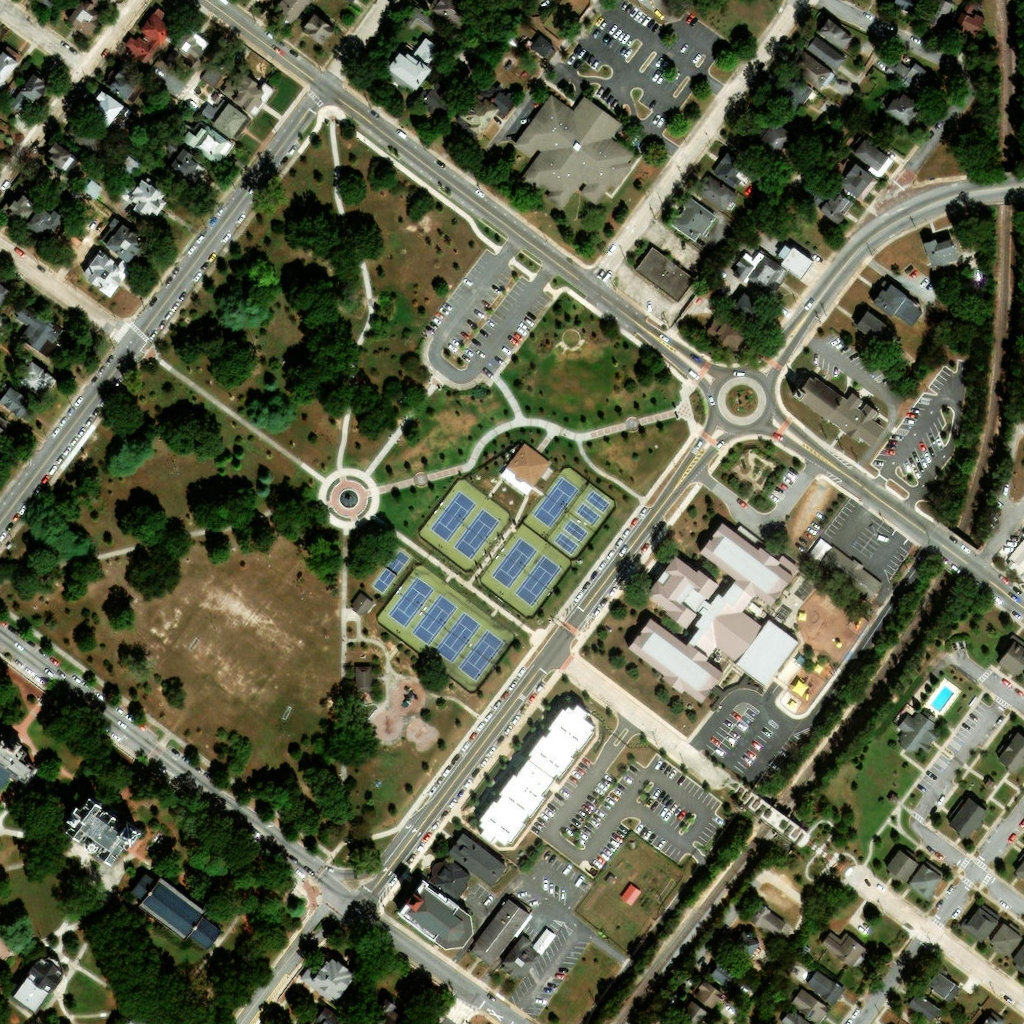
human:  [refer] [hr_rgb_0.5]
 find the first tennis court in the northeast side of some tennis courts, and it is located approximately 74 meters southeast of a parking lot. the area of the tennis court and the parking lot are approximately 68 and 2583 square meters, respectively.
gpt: <box>[[57, 48, 59, 50, 0]]</box>

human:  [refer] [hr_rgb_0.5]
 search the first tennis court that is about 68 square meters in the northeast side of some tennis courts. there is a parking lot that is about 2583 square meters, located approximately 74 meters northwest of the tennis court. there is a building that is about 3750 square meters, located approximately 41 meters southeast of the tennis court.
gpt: <box>[[57, 48, 59, 50, 0]]</box>

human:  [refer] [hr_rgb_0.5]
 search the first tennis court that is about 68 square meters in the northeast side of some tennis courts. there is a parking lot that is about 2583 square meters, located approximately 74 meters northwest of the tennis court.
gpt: <box>[[57, 48, 59, 50, 0]]</box>